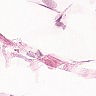
Metastatic tissue present: no